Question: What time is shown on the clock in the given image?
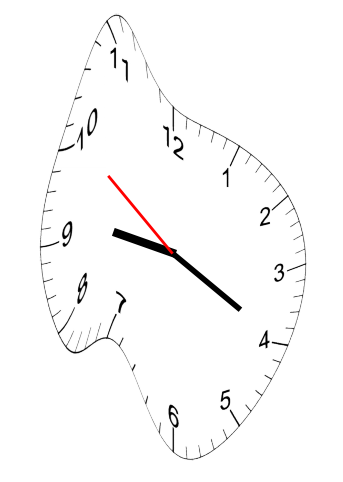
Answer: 09:19:51